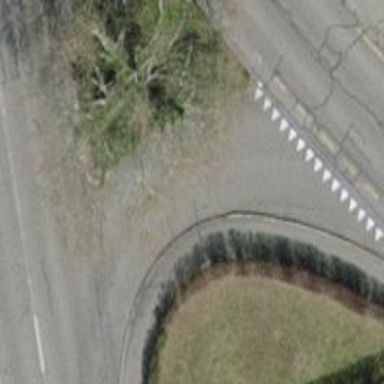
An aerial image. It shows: Residential road with separate asphalt sidewalk.